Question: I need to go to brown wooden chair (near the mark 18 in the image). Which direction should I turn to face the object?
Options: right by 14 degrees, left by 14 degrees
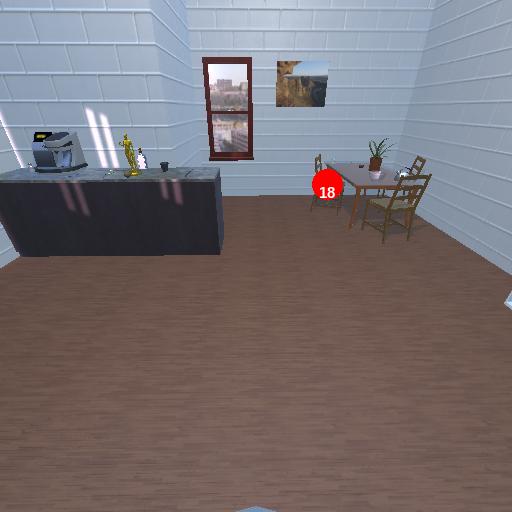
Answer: right by 14 degrees